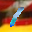
Label: 1